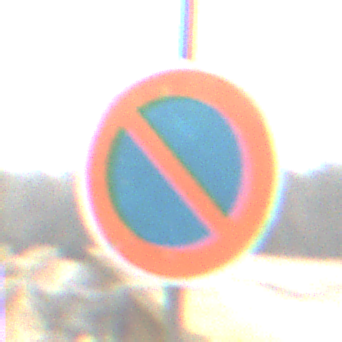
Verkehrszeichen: EingeschraenktesHalteverbot
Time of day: MorningAfternoon
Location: Outdoor (Nature)
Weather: PartlyCloudy
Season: Winter
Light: Natural